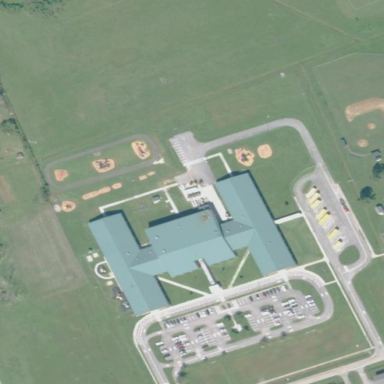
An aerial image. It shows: School.